Interaction volume radius: 5 \u00c5
Interaction volume height: 15 \u00c5
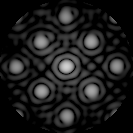
Disorder parameter: 0.1008